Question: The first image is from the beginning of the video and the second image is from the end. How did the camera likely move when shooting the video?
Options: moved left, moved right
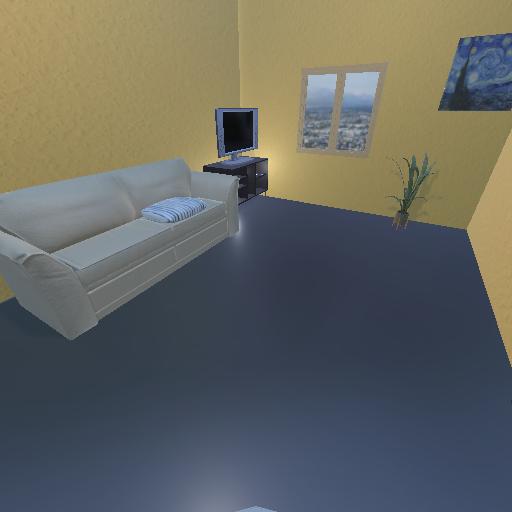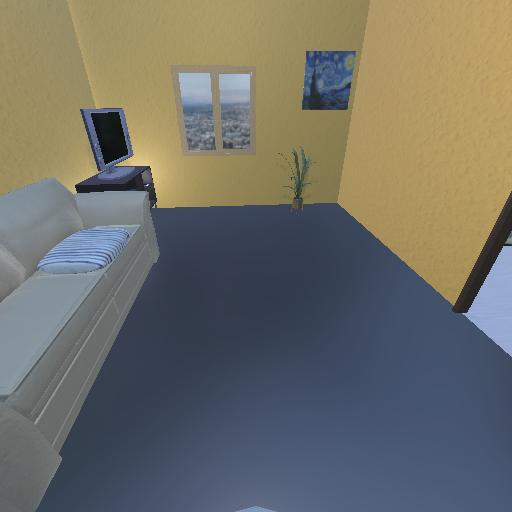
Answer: moved left